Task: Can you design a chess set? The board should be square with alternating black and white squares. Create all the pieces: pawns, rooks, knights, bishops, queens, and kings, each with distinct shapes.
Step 3990:
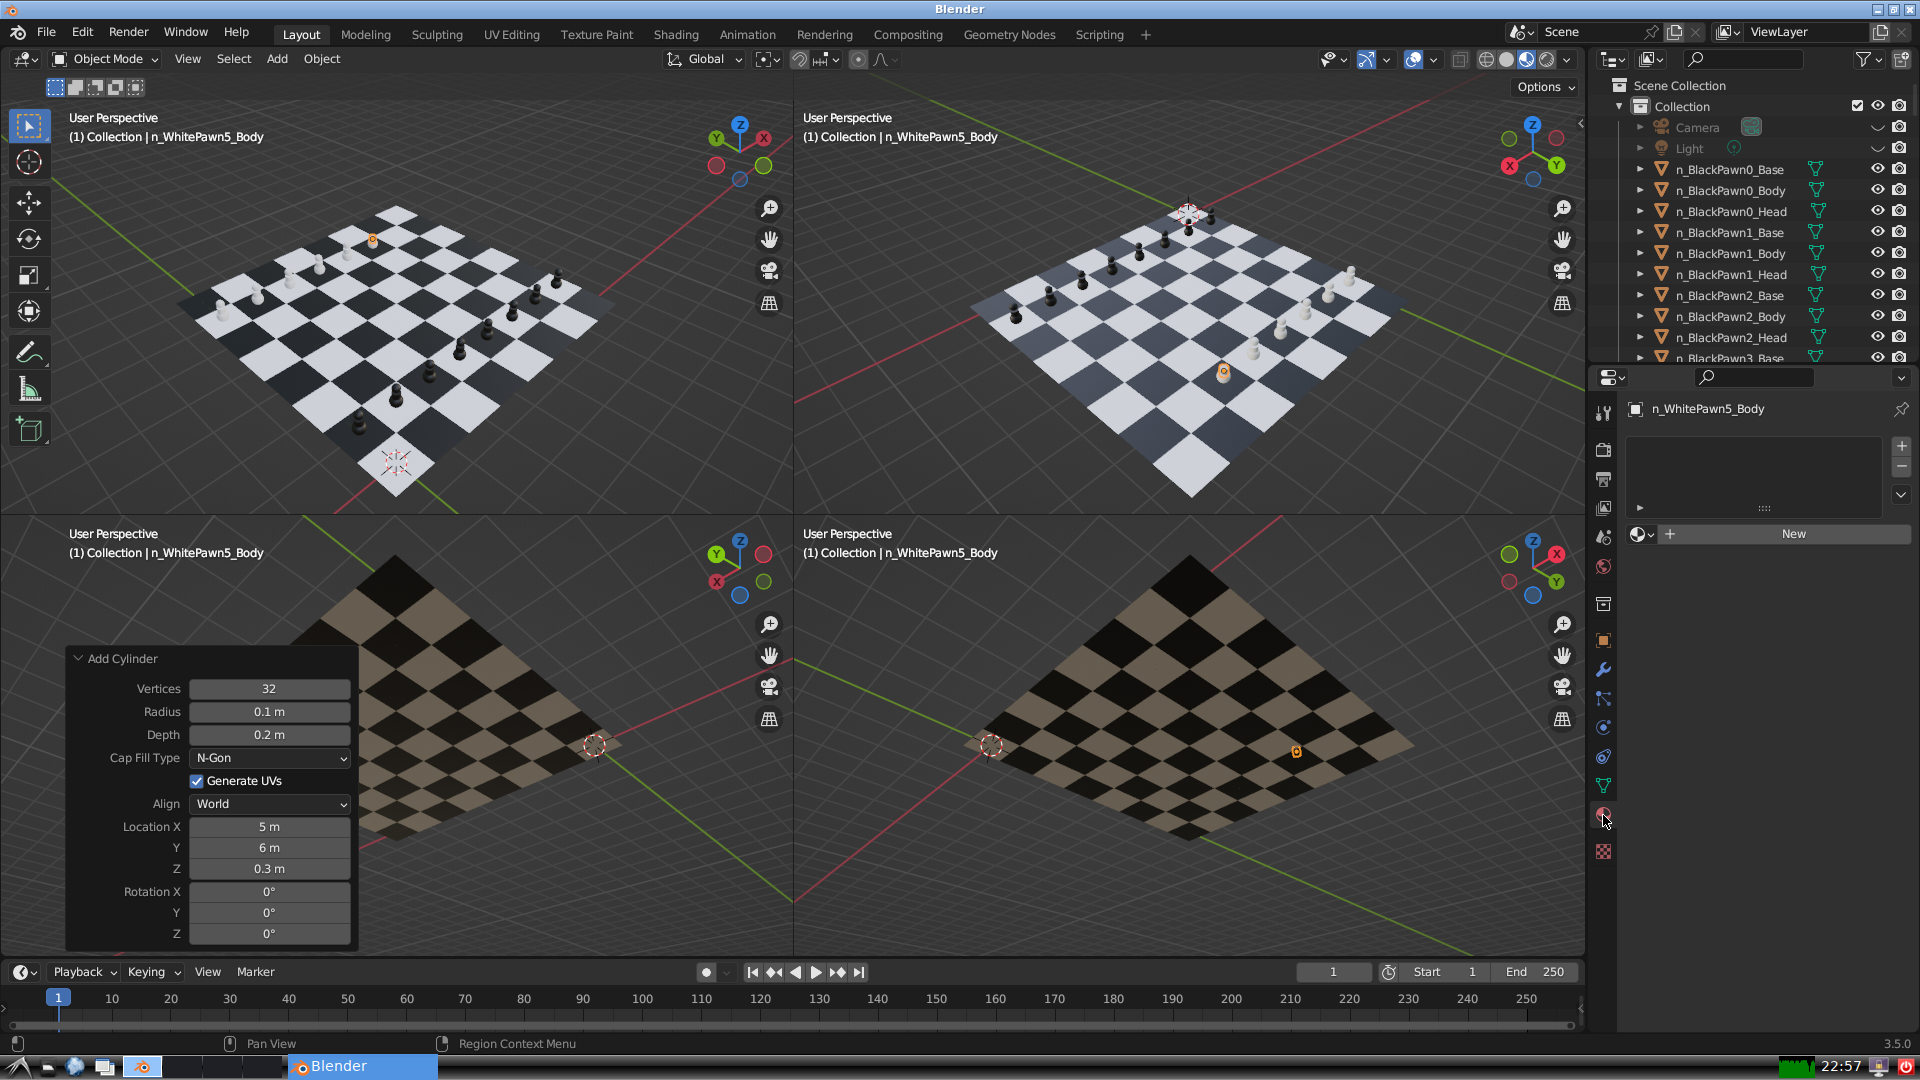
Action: {"mouse_move": [1636, 534]}